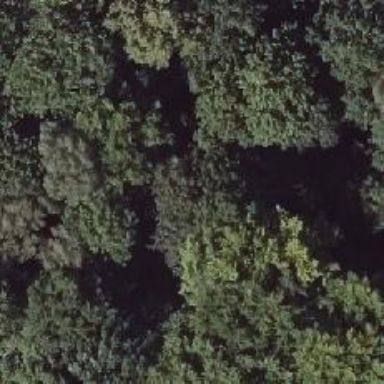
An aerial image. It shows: Beautiful avenue of deciduous broadleaved trees.